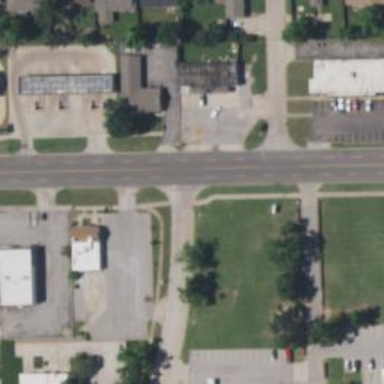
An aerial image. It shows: Secondary road with sidewalk on the left.